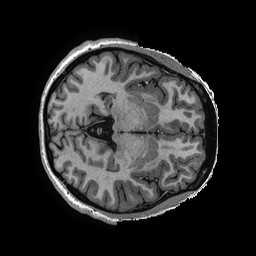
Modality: T1w
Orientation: axial
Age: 22
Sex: female
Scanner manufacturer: ge
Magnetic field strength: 3 T
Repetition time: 0.006952 s
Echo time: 0.00292 s